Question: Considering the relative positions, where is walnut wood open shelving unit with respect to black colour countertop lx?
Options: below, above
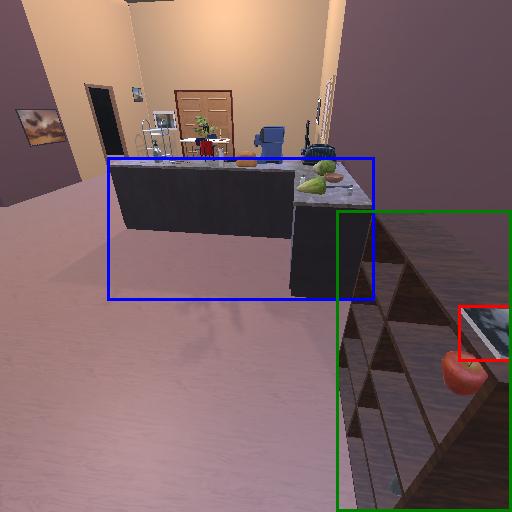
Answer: below